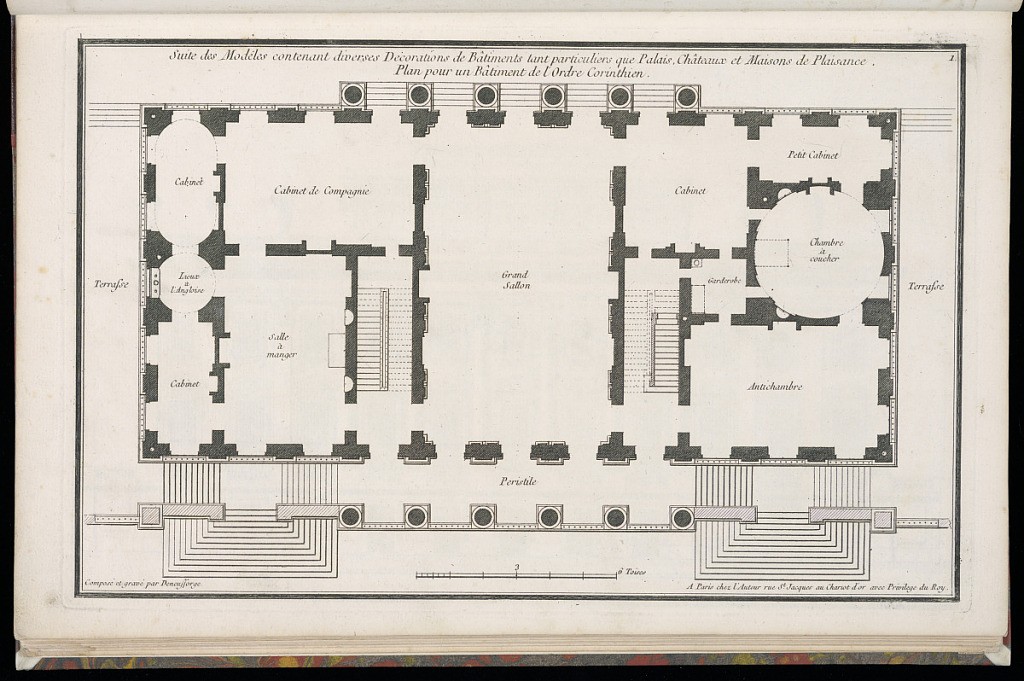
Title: Plan pour un Bâtiment de l'Ordre Corinthien
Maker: Jean-François de Neufforge, Flemish, 1714–1791
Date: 1768
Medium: Engraving on paper
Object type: Print
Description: Plan for a building designed in the Corinthian order, and featuring rooms including a large living room, a dining room, a bed room, small and large private cabines, and terraces. There is a scale bar of 12 toises (1 toise was equal to about 3.799 square meters) at the bottom of the page. The plate is signed and numbered.